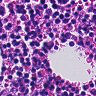
Metastatic tissue present: no